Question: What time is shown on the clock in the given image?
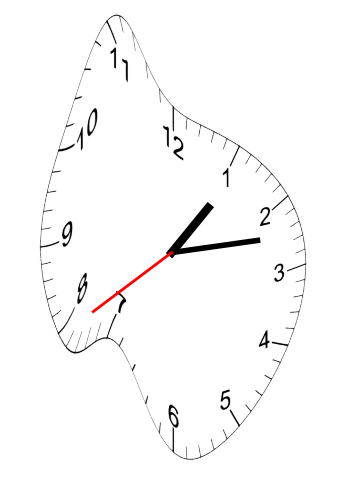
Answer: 01:12:39